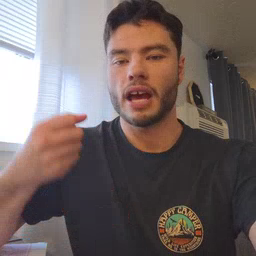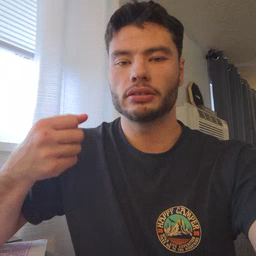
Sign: fast